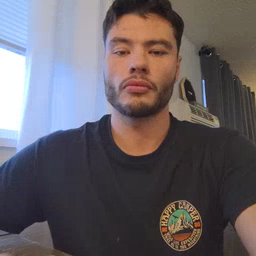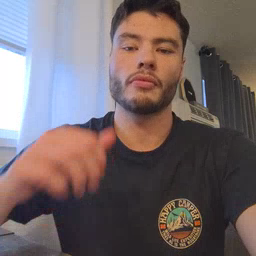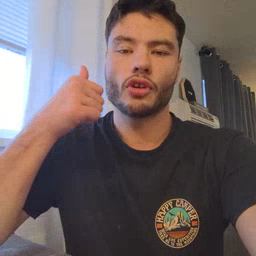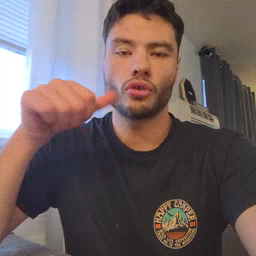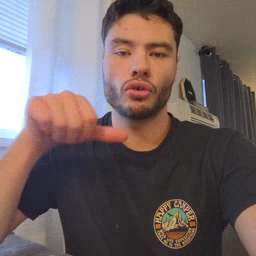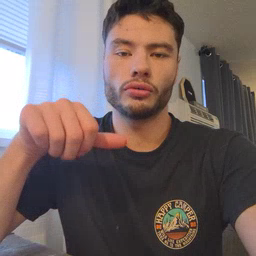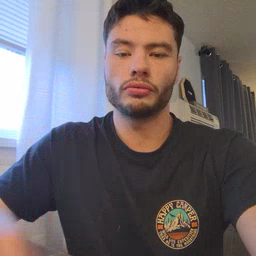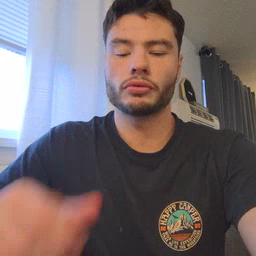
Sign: girl